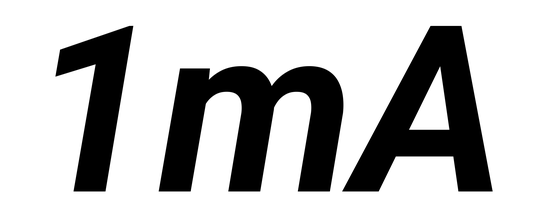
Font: Roboto-Italic_Bold_Italic